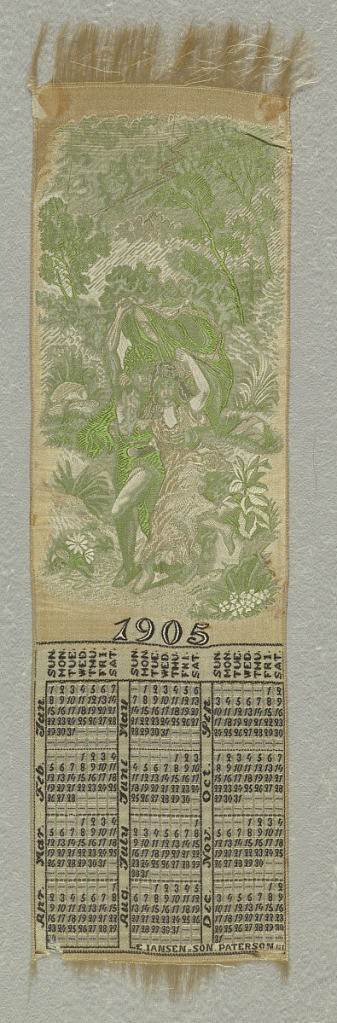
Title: Calendar
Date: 1905
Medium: Silk
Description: Depiction of ''The Storm'', 1880 by Pierre Auguste-Cot (1837-1883) ''1905'' Calendar divided in three parts; four months each. ''E IANSEN SON. PATTERSON N.J.'' woven in lower right. Green and black weft on white warp.